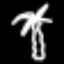
Label: palm tree